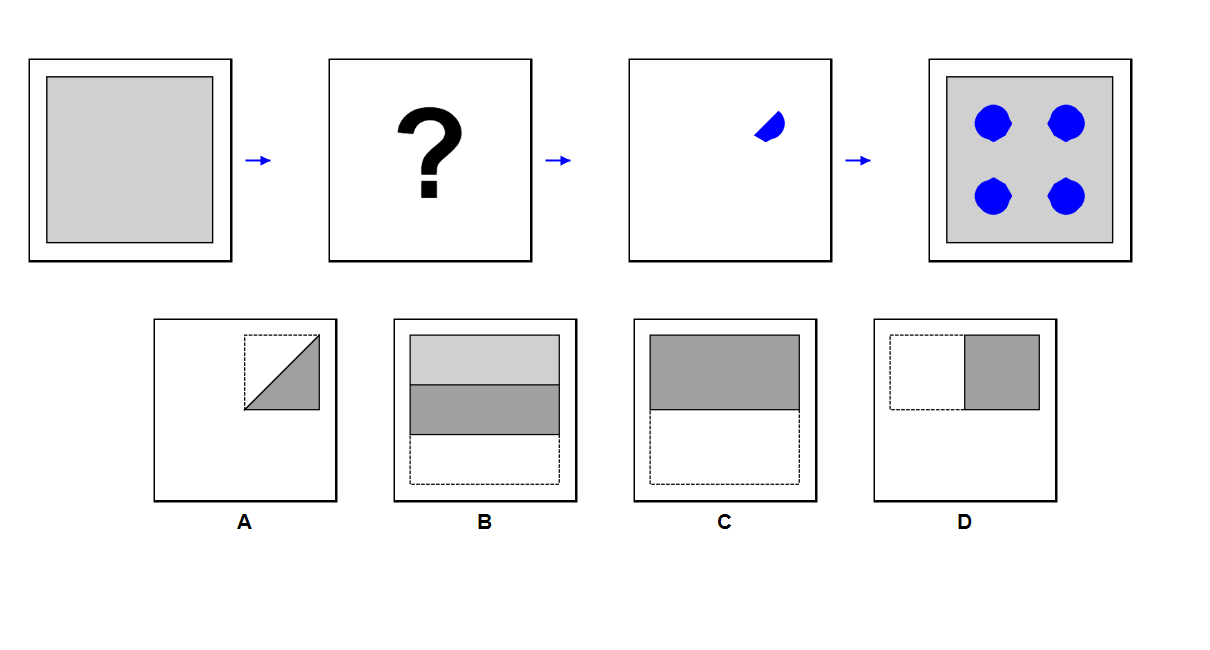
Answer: B